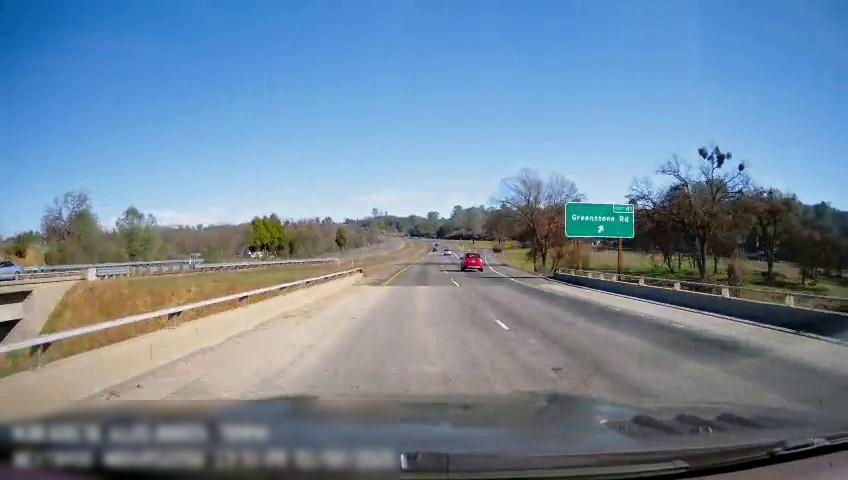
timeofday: Day
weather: Sunny
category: Drivable Space
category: Vehicles | Car
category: Vehicles | Car
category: Vehicles | SUV
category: Lanes | Current Lane
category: Lanes | Current Lane
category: Lanes | Alternate Lane
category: Traffic | Signs